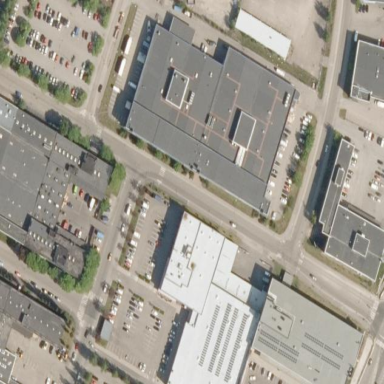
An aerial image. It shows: Retail building.